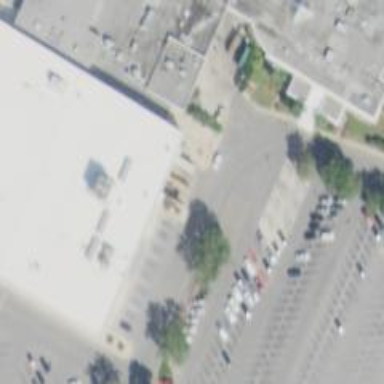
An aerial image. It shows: Parking space.